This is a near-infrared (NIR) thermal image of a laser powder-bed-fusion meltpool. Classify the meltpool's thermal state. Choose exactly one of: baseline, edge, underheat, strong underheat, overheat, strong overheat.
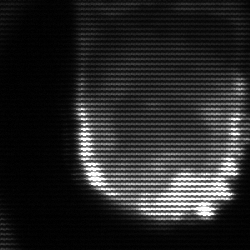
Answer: baseline